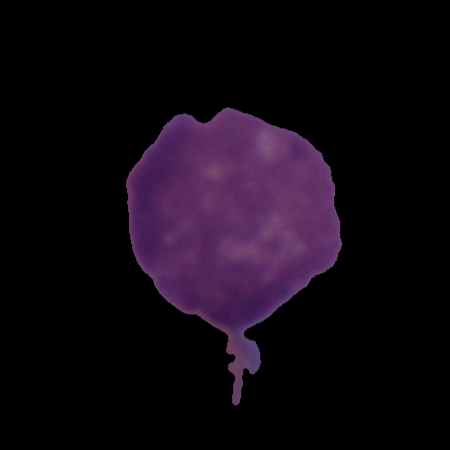
Label: cancer